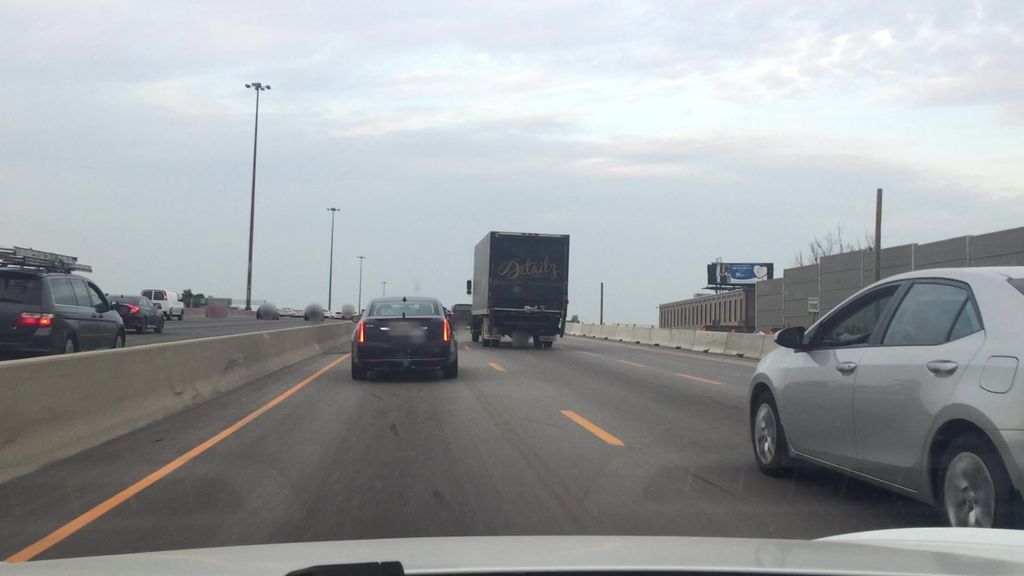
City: toronto